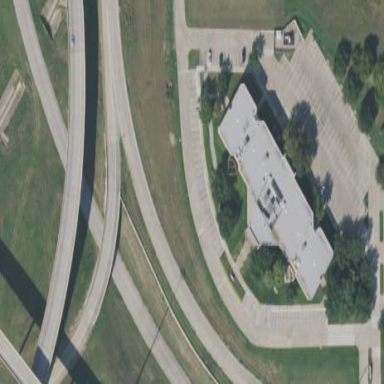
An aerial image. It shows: School.